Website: bh-photo
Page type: cross-sells
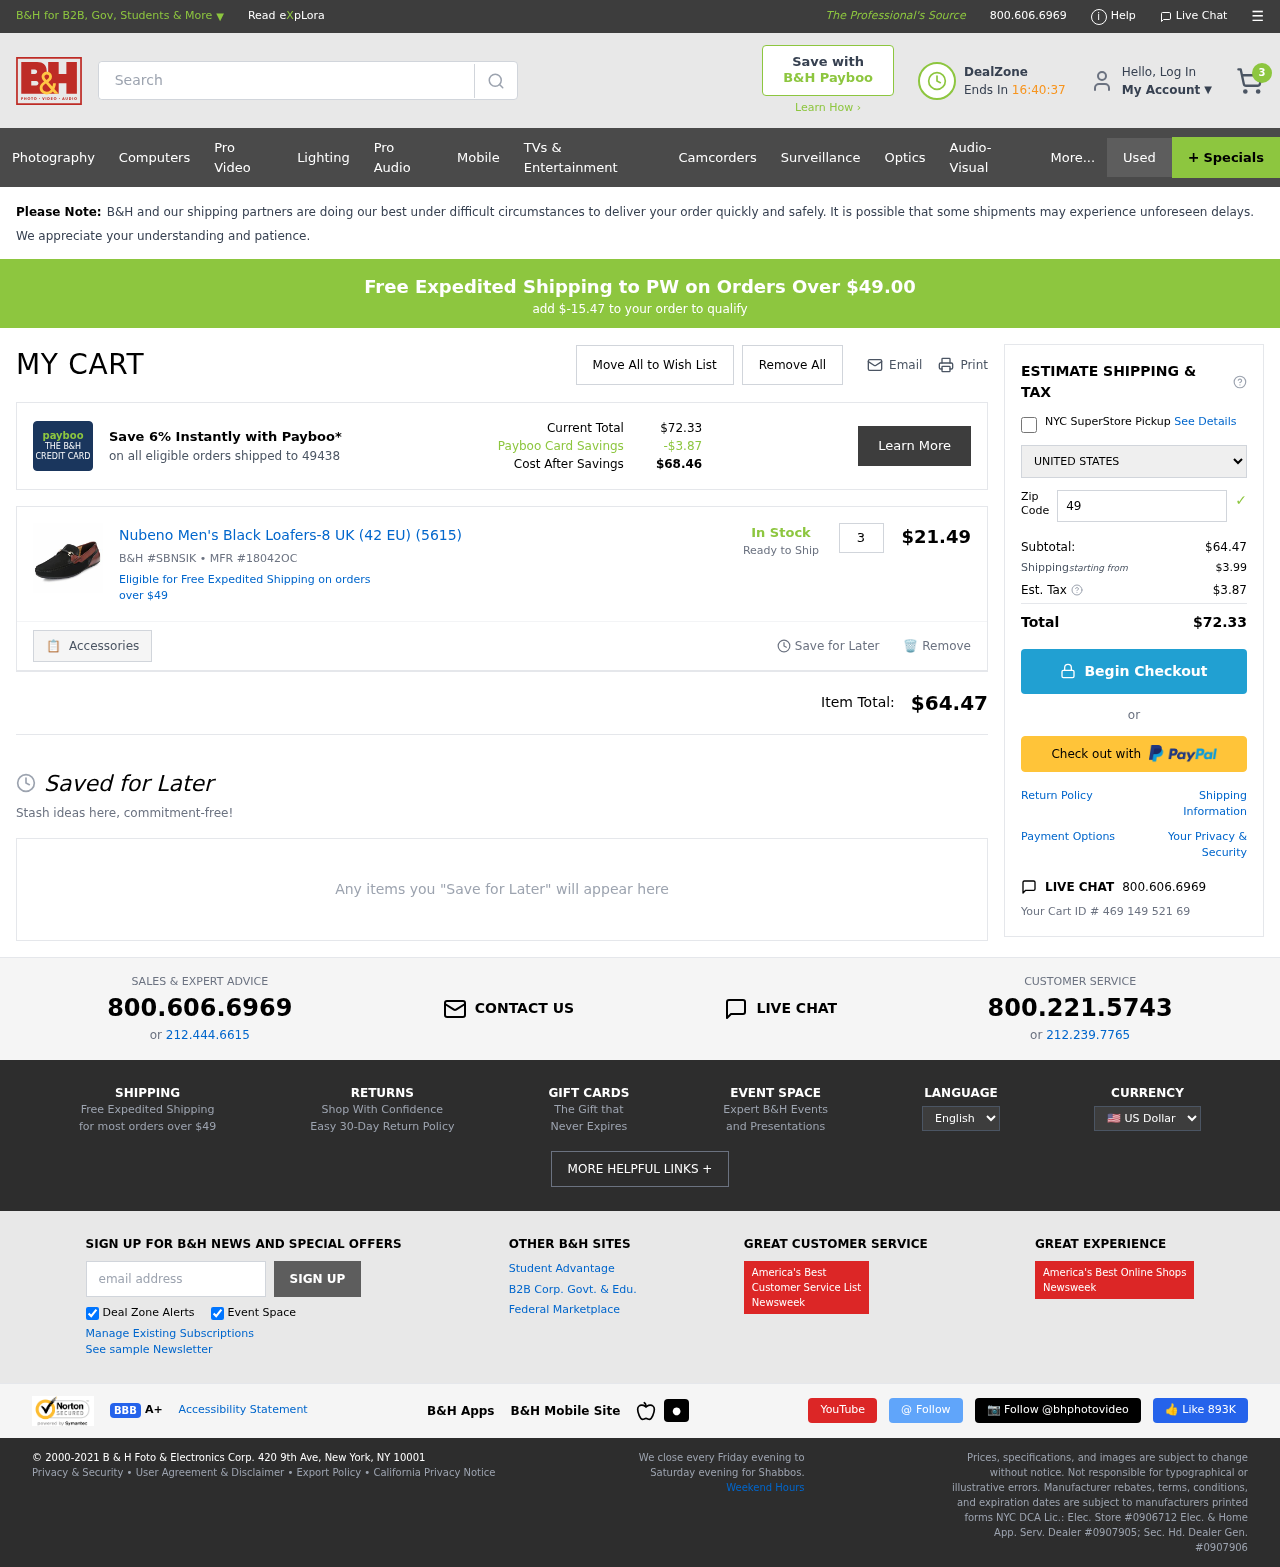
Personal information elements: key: PII_COUNTRY
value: United States
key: PII_POSTCODE
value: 49438
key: PII_STATE
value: PW
Product elements: key: PRODUCT1_NAME
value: Nubeno Men's Black Loafers-8 UK (42 EU) (5615)
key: PRODUCT1_PRICE
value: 21.49
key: PRODUCT1_QUANTITY
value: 3
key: PRODUCT1_SKU
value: B&H #SBNSIK
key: PRODUCT1_MFR
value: MFR #18042OC
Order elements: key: ORDER_NUM_ITEMS
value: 3
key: SHIPPING_THRESHOLD_REMAINING
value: $-15.47
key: ORDER_TOTAL
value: $72.33
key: ORDER_SUBTOTAL
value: $64.47
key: ORDER_SHIPPING_COST
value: $3.99
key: ORDER_TAX
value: $3.87
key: ORDER_ID
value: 469 149 521 69
Search elements: key: HEADER_SEARCH
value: Search
Other elements: key: PAYBOO_SAVINGS
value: -$3.87
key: COST_AFTER_SAVINGS
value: $68.46